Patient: sex F, age 31
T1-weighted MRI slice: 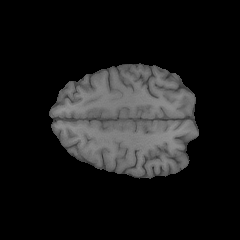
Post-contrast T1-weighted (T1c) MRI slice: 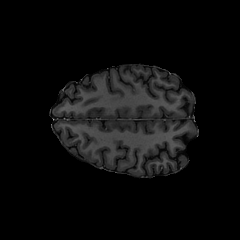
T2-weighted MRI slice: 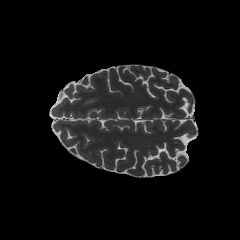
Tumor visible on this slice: no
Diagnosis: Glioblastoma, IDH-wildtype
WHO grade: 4